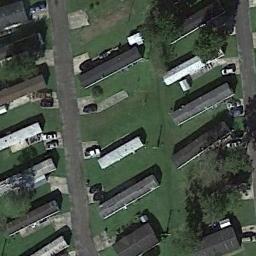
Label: mobile_home_park